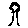
Label: tree